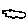
Label: cloud